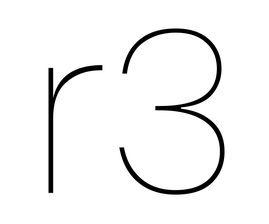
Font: Poppins-Thin